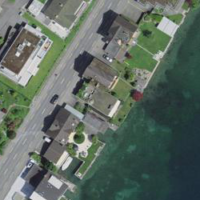
EUNIS habitat code: 14
Species observed at this site:
Corvus corone
Podiceps cristatus
Fulica atra
Anas platyrhynchos
Passer domesticus
Buteo buteo
Coloeus monedula
Phalacrocorax carbo
Larus michahellis
Cygnus olor
Hirundo rustica
Milvus migrans
Milvus milvus
Pica pica
Columba livia
Motacilla alba
Delichon urbicum